Question: I am using Hostgator cron job to send mail every one hour, Now I want it from Monday to Friday. below is the link to screen shot.
<URL>

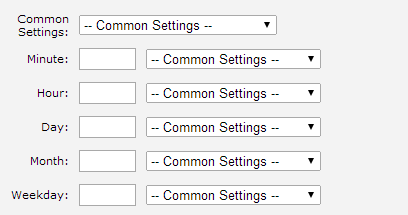
Answer: This should work:
'''
0 9-18 * * 1-5 /path_to_script
'''
EDIT:
In the format of the boxes it would be
'''
0
9-18
*
*
1-5
'''